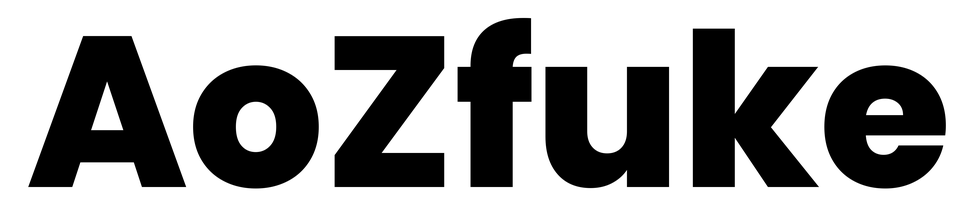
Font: Poppins-ExtraBold